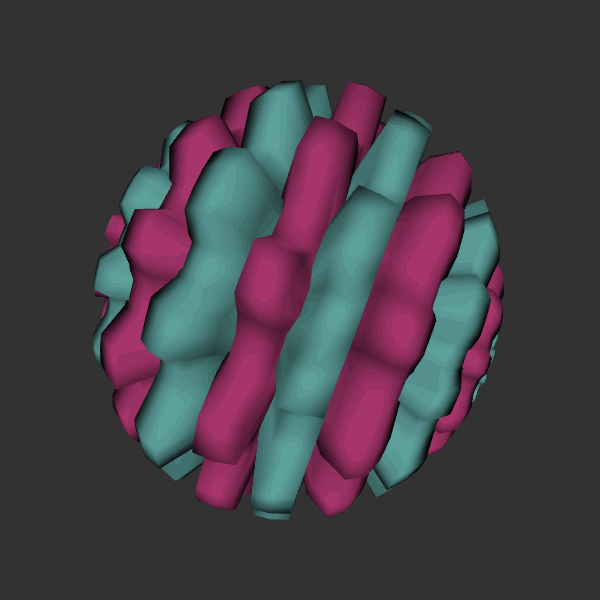
Background: dark